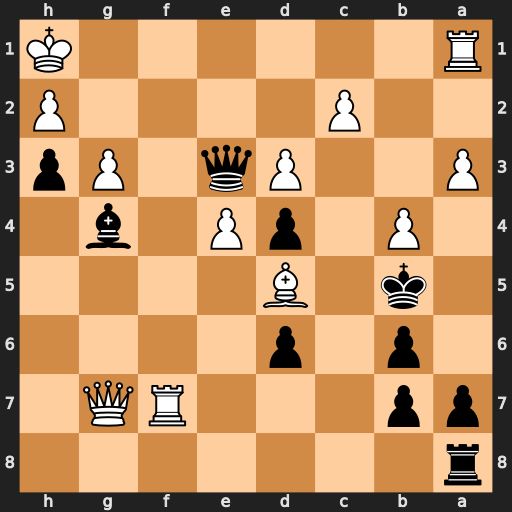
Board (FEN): r7/pp3RQ1/1p1p4/1k1B4/1P1pP1b1/P2Pq1Pp/2P4P/R6K
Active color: b
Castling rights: -
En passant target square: -
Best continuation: Bf3+ Rxf3 Qxf3+ Kg1 Qg2#